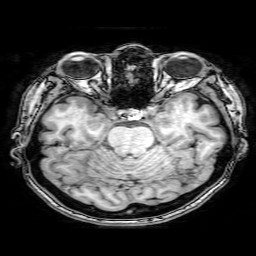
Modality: T1w
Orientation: coronal
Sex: female
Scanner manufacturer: philips
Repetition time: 0.008258 s
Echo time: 0.00383 s